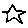
Label: star